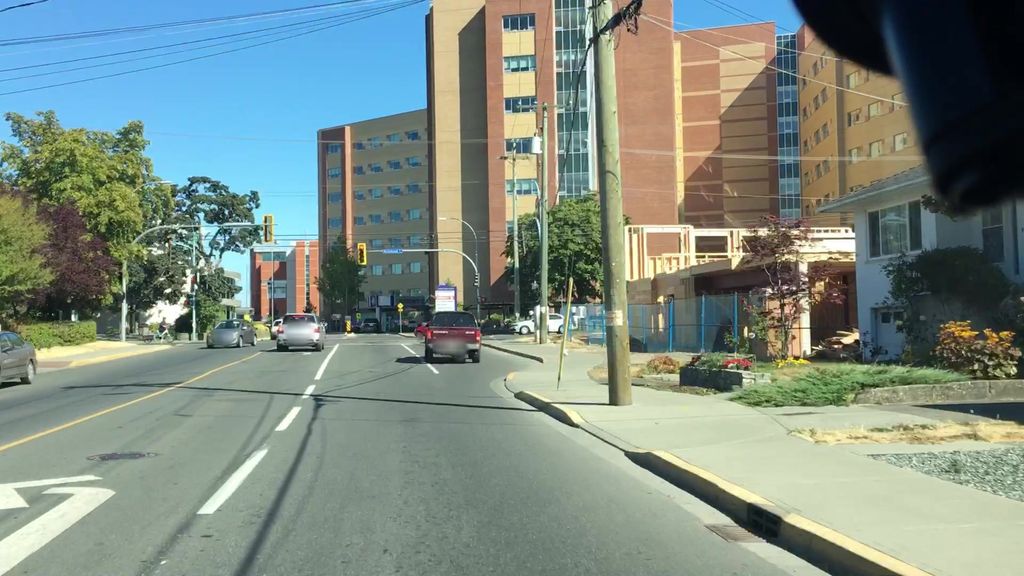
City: victoria